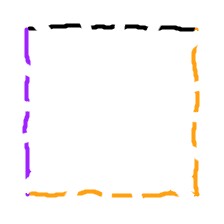
Shape: square